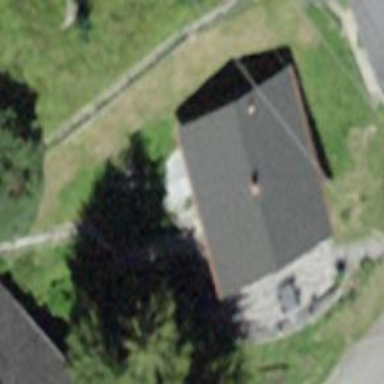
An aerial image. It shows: Detached building.